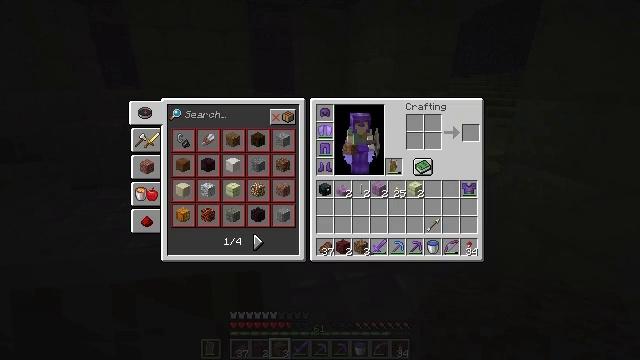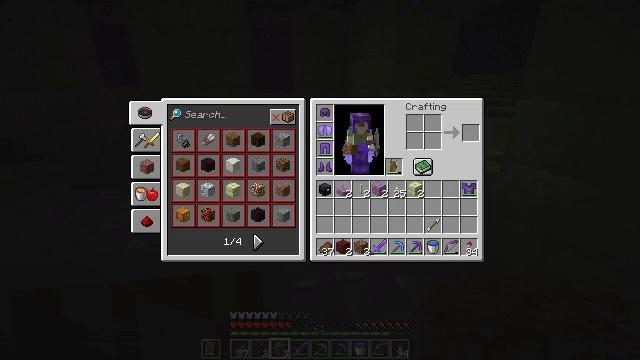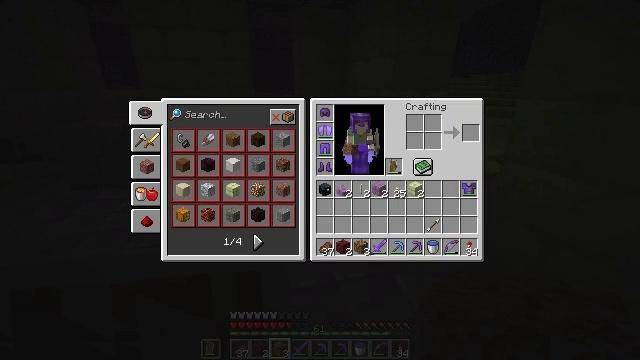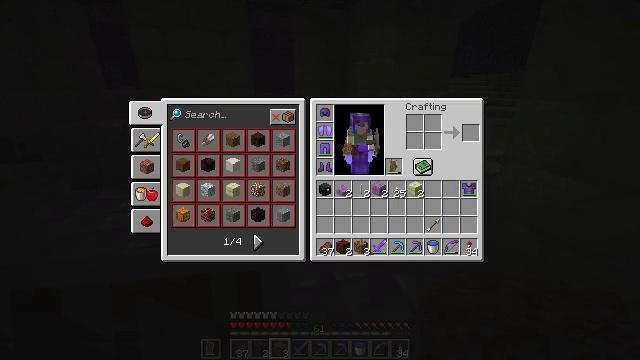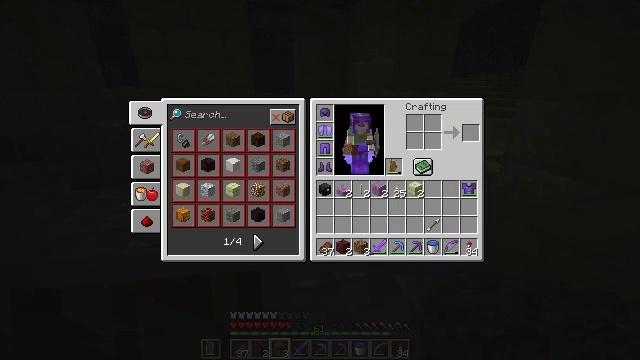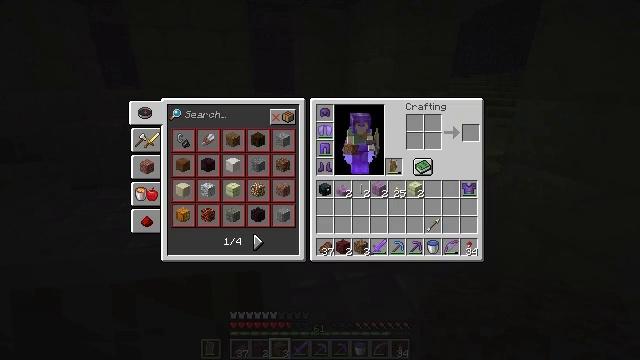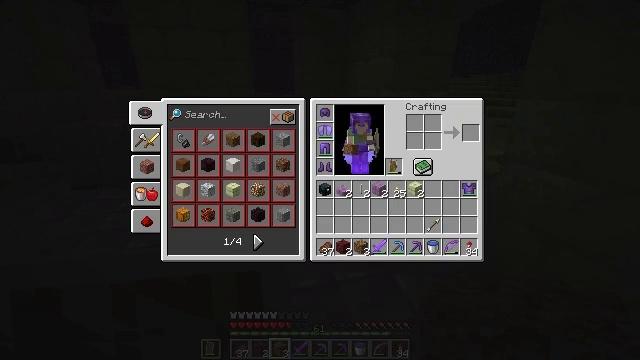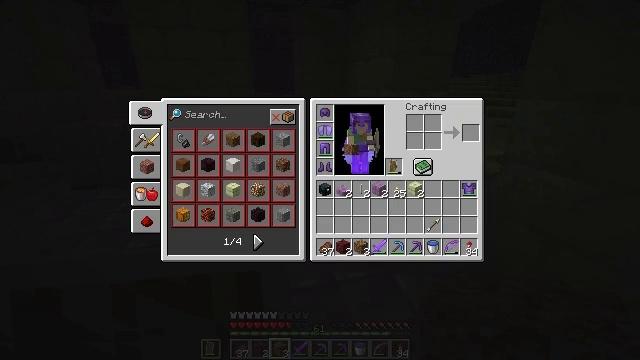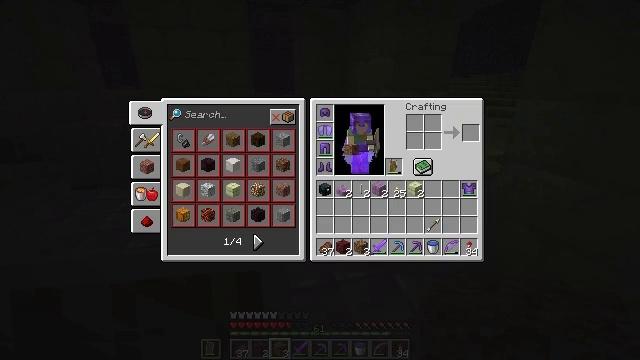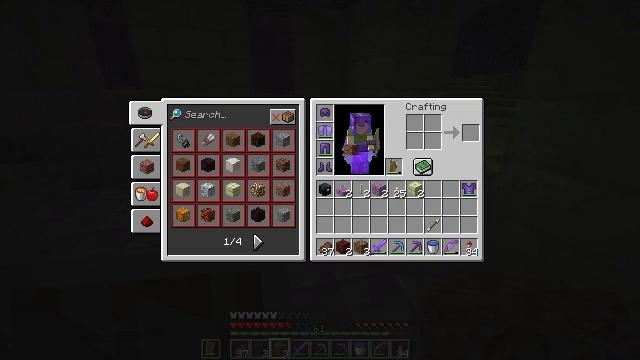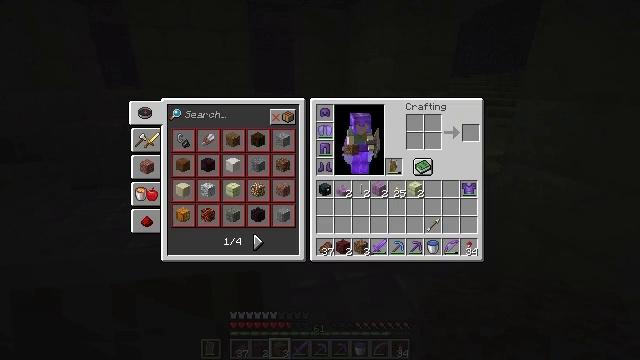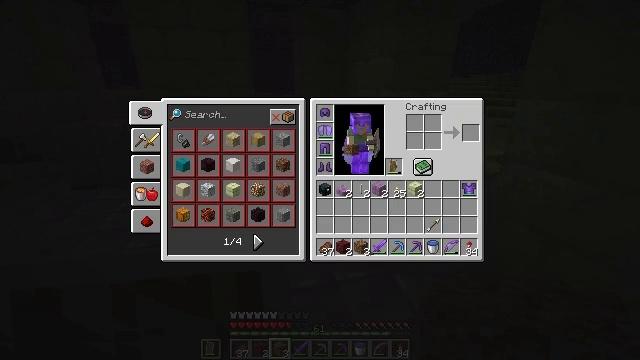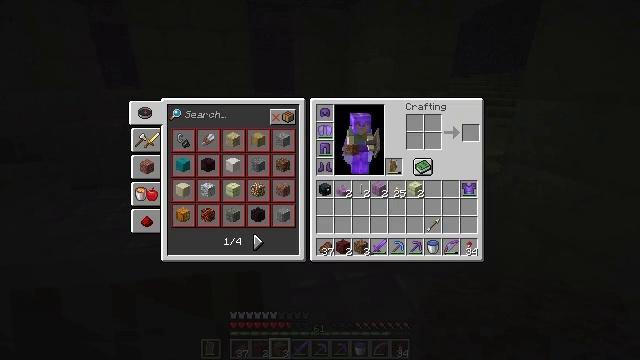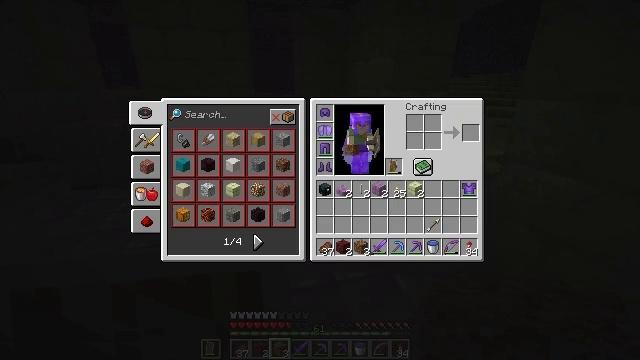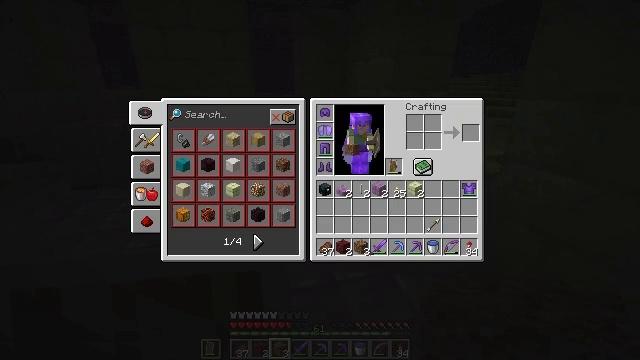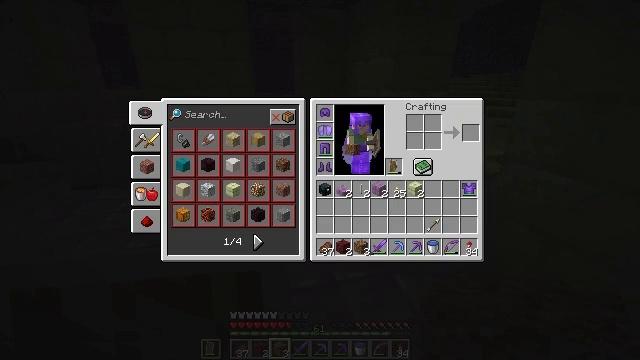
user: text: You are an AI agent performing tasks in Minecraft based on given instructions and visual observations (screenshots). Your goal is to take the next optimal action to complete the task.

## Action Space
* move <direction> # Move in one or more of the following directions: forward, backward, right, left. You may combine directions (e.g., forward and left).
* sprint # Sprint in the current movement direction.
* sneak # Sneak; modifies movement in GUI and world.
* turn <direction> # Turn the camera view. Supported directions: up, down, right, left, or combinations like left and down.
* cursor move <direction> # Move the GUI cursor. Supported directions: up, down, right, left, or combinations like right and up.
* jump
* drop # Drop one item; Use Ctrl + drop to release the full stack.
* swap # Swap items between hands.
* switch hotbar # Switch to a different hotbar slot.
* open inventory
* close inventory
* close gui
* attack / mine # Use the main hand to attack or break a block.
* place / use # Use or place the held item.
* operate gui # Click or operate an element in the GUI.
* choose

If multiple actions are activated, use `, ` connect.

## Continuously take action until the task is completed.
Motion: motion action
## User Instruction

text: Mine the end rod.
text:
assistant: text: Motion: no_op
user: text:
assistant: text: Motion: no_op
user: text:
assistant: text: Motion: no_op
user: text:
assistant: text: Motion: no_op
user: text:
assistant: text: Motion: no_op
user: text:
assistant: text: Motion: no_op
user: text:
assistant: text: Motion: no_op
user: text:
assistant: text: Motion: no_op
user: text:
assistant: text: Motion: no_op
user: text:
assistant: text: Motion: no_op
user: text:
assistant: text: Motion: no_op
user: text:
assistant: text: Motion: no_op
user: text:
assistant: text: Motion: no_op
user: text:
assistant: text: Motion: no_op
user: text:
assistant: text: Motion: no_op
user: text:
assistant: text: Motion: no_op
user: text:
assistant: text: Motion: no_op
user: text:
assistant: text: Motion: no_op
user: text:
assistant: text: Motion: no_op
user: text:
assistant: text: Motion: no_op
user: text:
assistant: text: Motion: no_op
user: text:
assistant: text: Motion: no_op
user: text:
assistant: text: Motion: no_op
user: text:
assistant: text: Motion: no_op
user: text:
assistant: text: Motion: no_op
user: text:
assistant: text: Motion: no_op
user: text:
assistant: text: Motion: no_op
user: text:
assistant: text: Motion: no_op
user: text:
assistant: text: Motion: no_op
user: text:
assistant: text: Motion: no_op